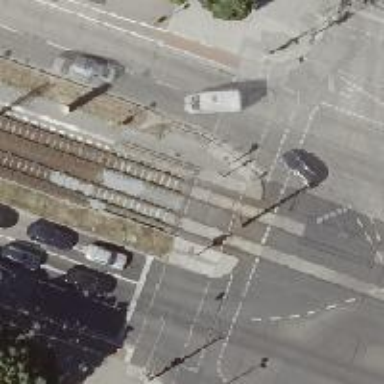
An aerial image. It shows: Tram crossing with traffic signals.